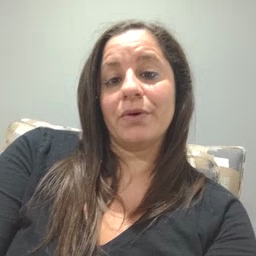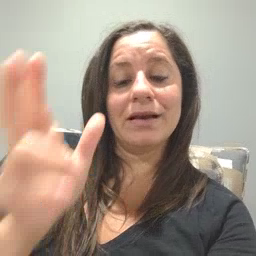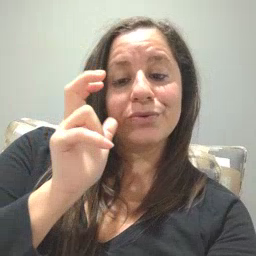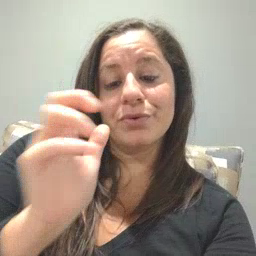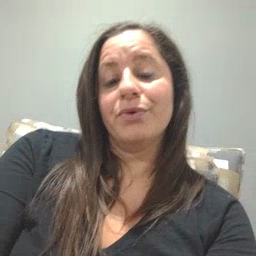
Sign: hear